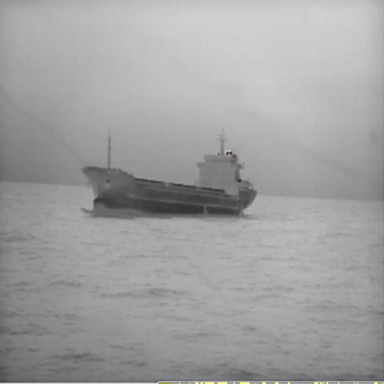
There is a liner in the infrared image.